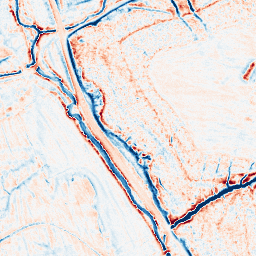
Category: edge_preserving
Decomposition family: anisotropic_diffusion
Decomposition parameters: iterations: 20
kappa: 50
gamma: 0.15
Upsampling method: bicubic_3x
Upsampling parameters: scale: 3
Upsampling scale: 3